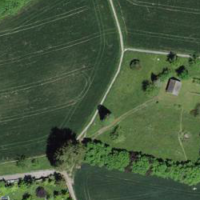
EUNIS habitat code: 24
Species observed at this site:
Cardamine pratensis